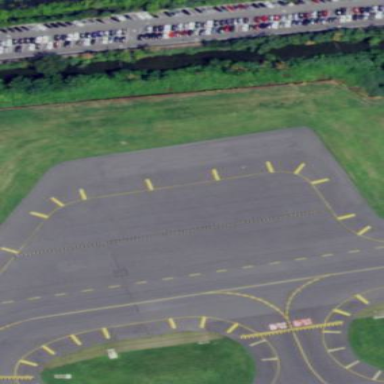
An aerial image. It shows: Apron at the airport.